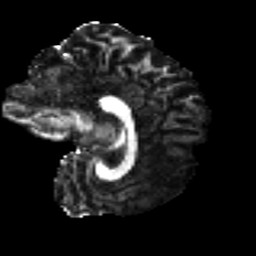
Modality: FA
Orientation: sagittal
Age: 32
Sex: male
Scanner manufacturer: ge
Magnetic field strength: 3 T
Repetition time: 7.8 s
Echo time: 0.0606 s